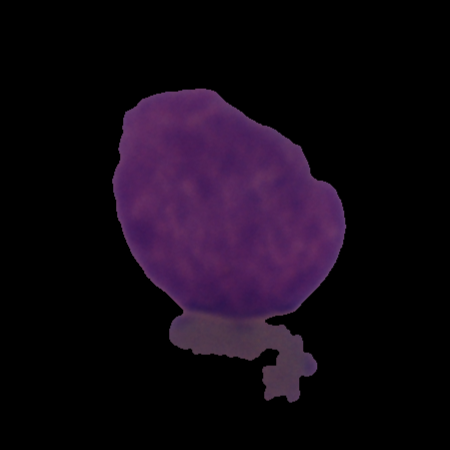
Label: cancer